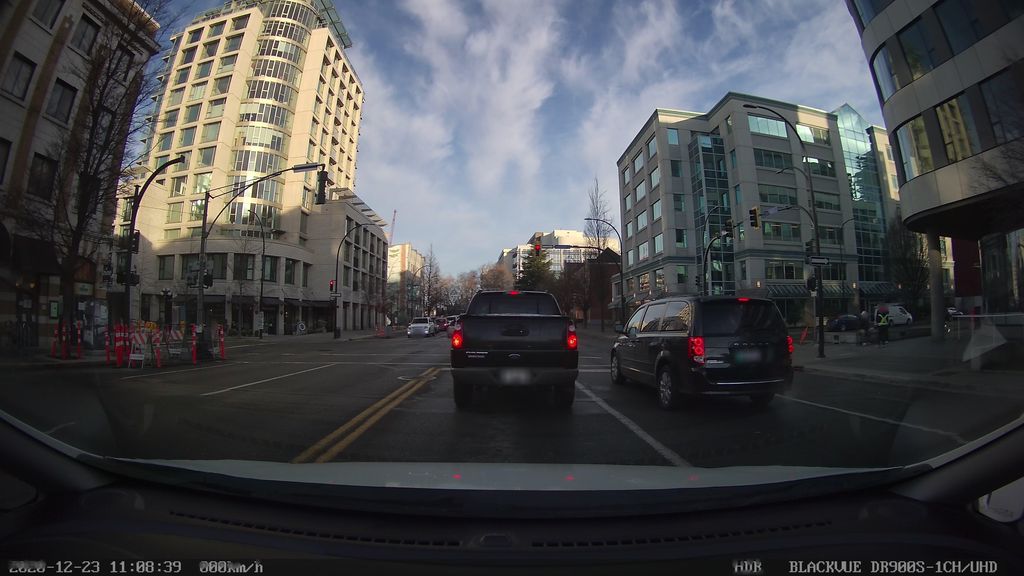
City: victoria